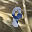
Label: 8